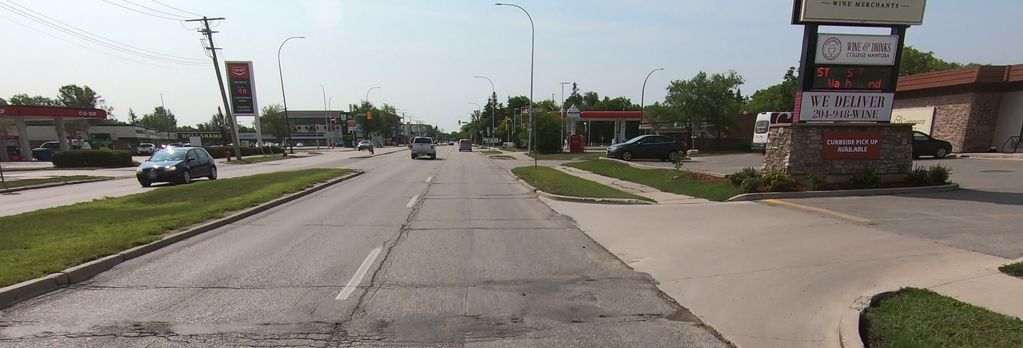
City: winnipeg